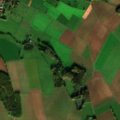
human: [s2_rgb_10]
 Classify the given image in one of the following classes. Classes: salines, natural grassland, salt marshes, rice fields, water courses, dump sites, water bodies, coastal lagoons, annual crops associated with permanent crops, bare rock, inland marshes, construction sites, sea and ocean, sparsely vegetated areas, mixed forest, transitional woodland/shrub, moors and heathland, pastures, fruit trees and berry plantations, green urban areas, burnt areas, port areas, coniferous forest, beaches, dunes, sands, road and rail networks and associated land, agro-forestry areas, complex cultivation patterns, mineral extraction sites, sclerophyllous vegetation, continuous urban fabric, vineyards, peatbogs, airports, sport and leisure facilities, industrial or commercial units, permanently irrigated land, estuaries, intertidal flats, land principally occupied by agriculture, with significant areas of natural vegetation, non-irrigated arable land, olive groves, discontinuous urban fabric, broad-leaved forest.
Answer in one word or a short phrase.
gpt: discontinuous urban fabric, non-irrigated arable land, pastures, broad-leaved forest